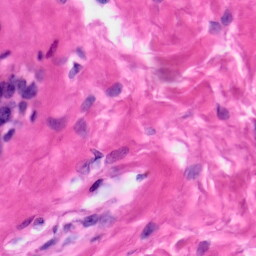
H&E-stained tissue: Skin